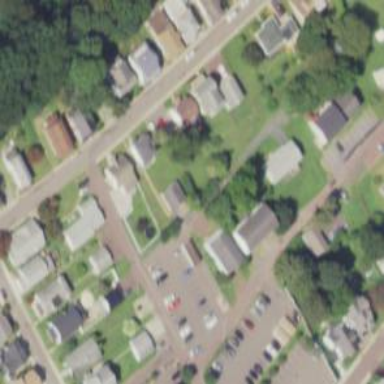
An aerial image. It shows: Alleyway designated as service road.